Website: ulta-beauty
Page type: store-pickup
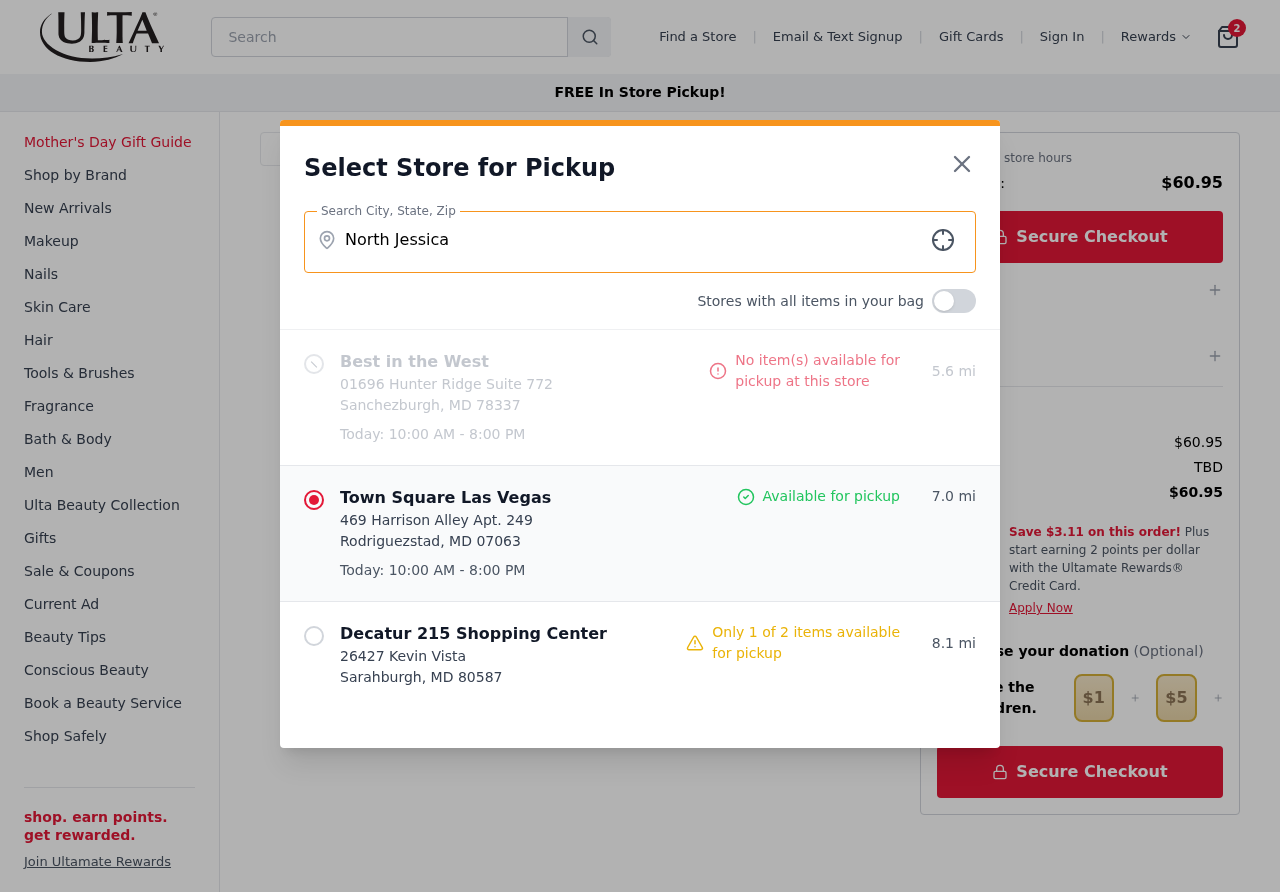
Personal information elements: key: PII_CITY
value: North Jessica
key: PII_LOCATION1_CITY_STATE_ZIP
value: Sanchezburgh, MD 78337
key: PII_LOCATION1_NAME
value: Best in the West
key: PII_LOCATION1_STREET
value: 01696 Hunter Ridge Suite 772
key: PII_LOCATION2_CITY_STATE_ZIP
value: Rodriguezstad, MD 07063
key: PII_LOCATION2_NAME
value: Town Square Las Vegas
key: PII_LOCATION2_STREET
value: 469 Harrison Alley Apt. 249
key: PII_LOCATION3_CITY_STATE_ZIP
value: Sarahburgh, MD 80587
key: PII_LOCATION3_NAME
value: Decatur 215 Shopping Center
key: PII_LOCATION3_STREET
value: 26427 Kevin Vista
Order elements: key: ORDER_NUM_ITEMS
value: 2
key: ORDER_TOTAL
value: $60.95
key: ORDER_SUBTOTAL
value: $60.95
Search elements: key: HEADER_SEARCH
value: Search
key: SEARCH_STORE_LOCATION
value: North Jessica